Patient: sex M, age 66
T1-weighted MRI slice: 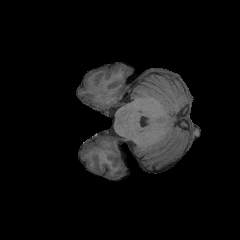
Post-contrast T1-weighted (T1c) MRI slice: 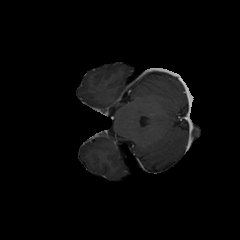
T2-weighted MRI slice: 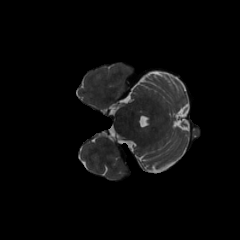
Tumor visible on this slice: no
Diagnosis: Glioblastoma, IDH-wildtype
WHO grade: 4